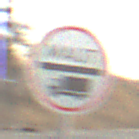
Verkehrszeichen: Mautpflicht
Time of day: SunriseSunset
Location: Outdoor (RoadRail)
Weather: PartlyCloudy
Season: NotSpecified
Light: Natural